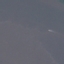
Land use / land cover class: SeaLake